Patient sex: F
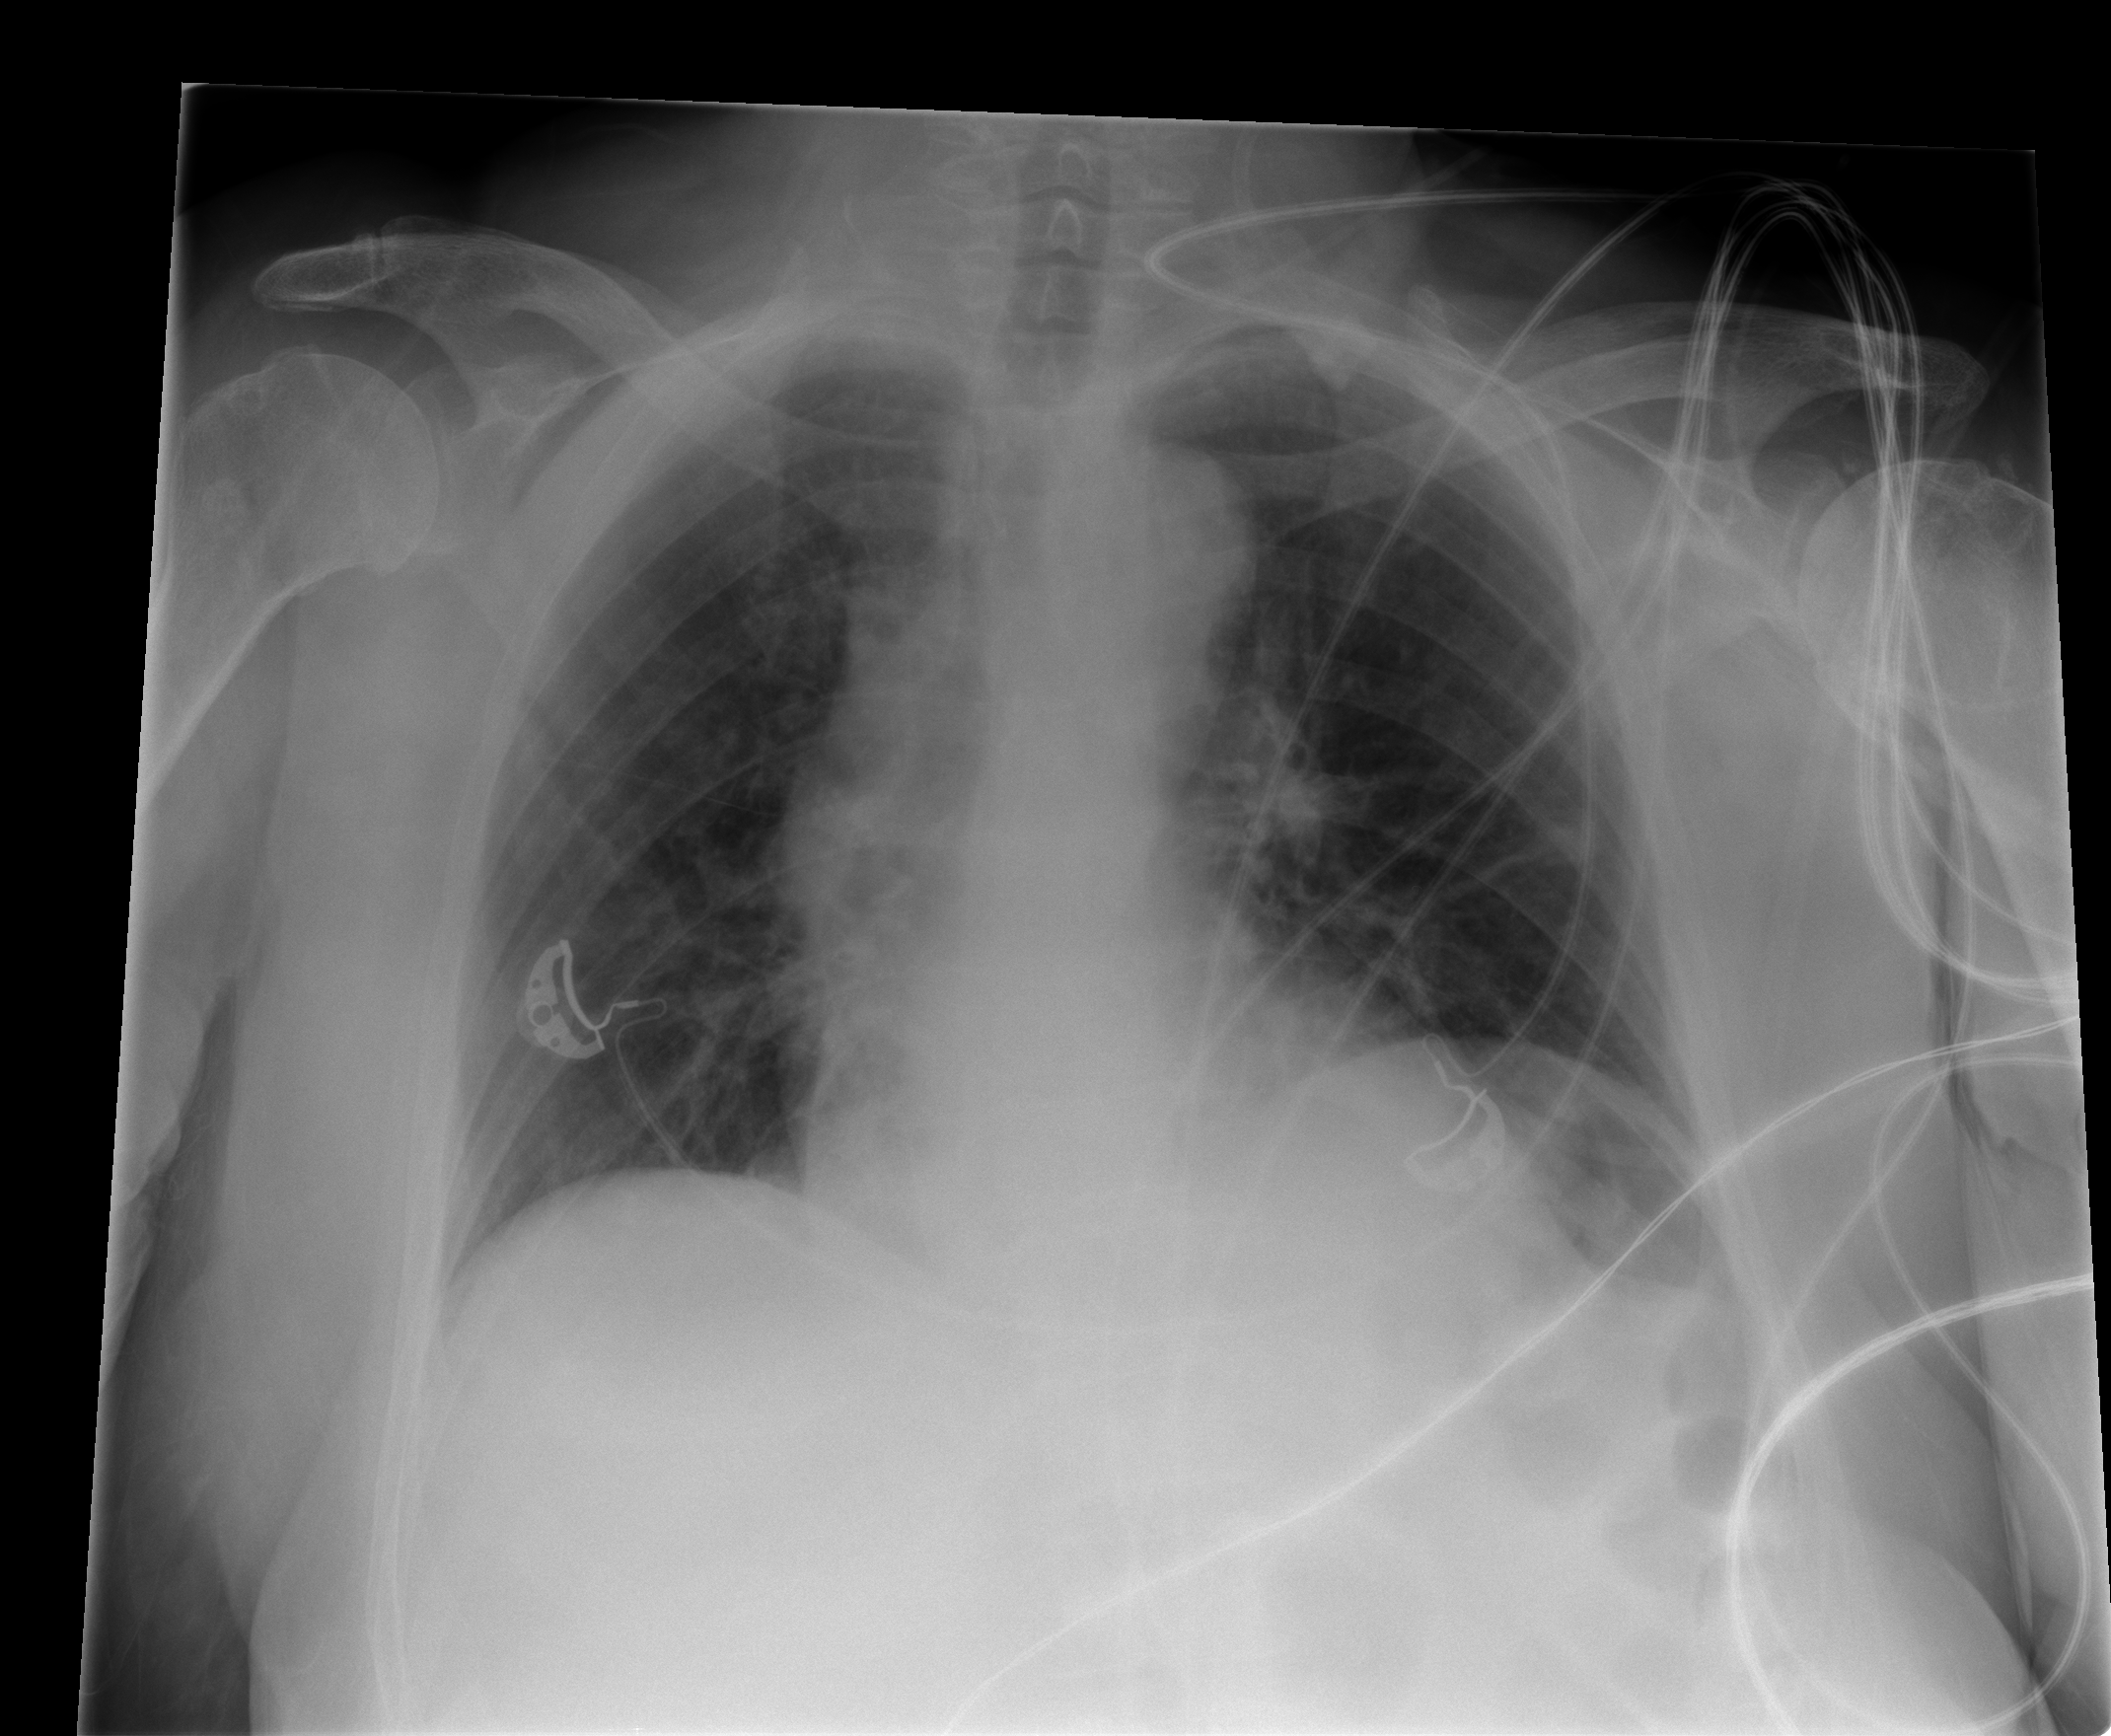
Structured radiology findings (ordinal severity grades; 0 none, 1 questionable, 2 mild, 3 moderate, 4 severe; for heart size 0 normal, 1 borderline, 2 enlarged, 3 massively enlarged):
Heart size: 1
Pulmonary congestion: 2
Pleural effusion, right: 0
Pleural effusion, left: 0
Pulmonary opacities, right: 1
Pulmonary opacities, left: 0
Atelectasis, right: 0
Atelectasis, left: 0